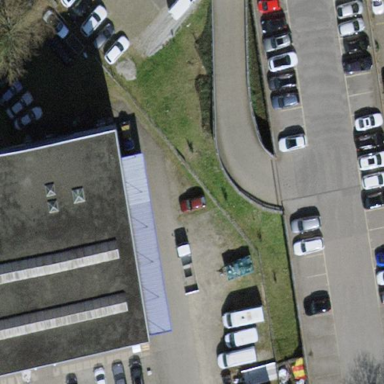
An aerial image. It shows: Service building in parking area.